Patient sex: F
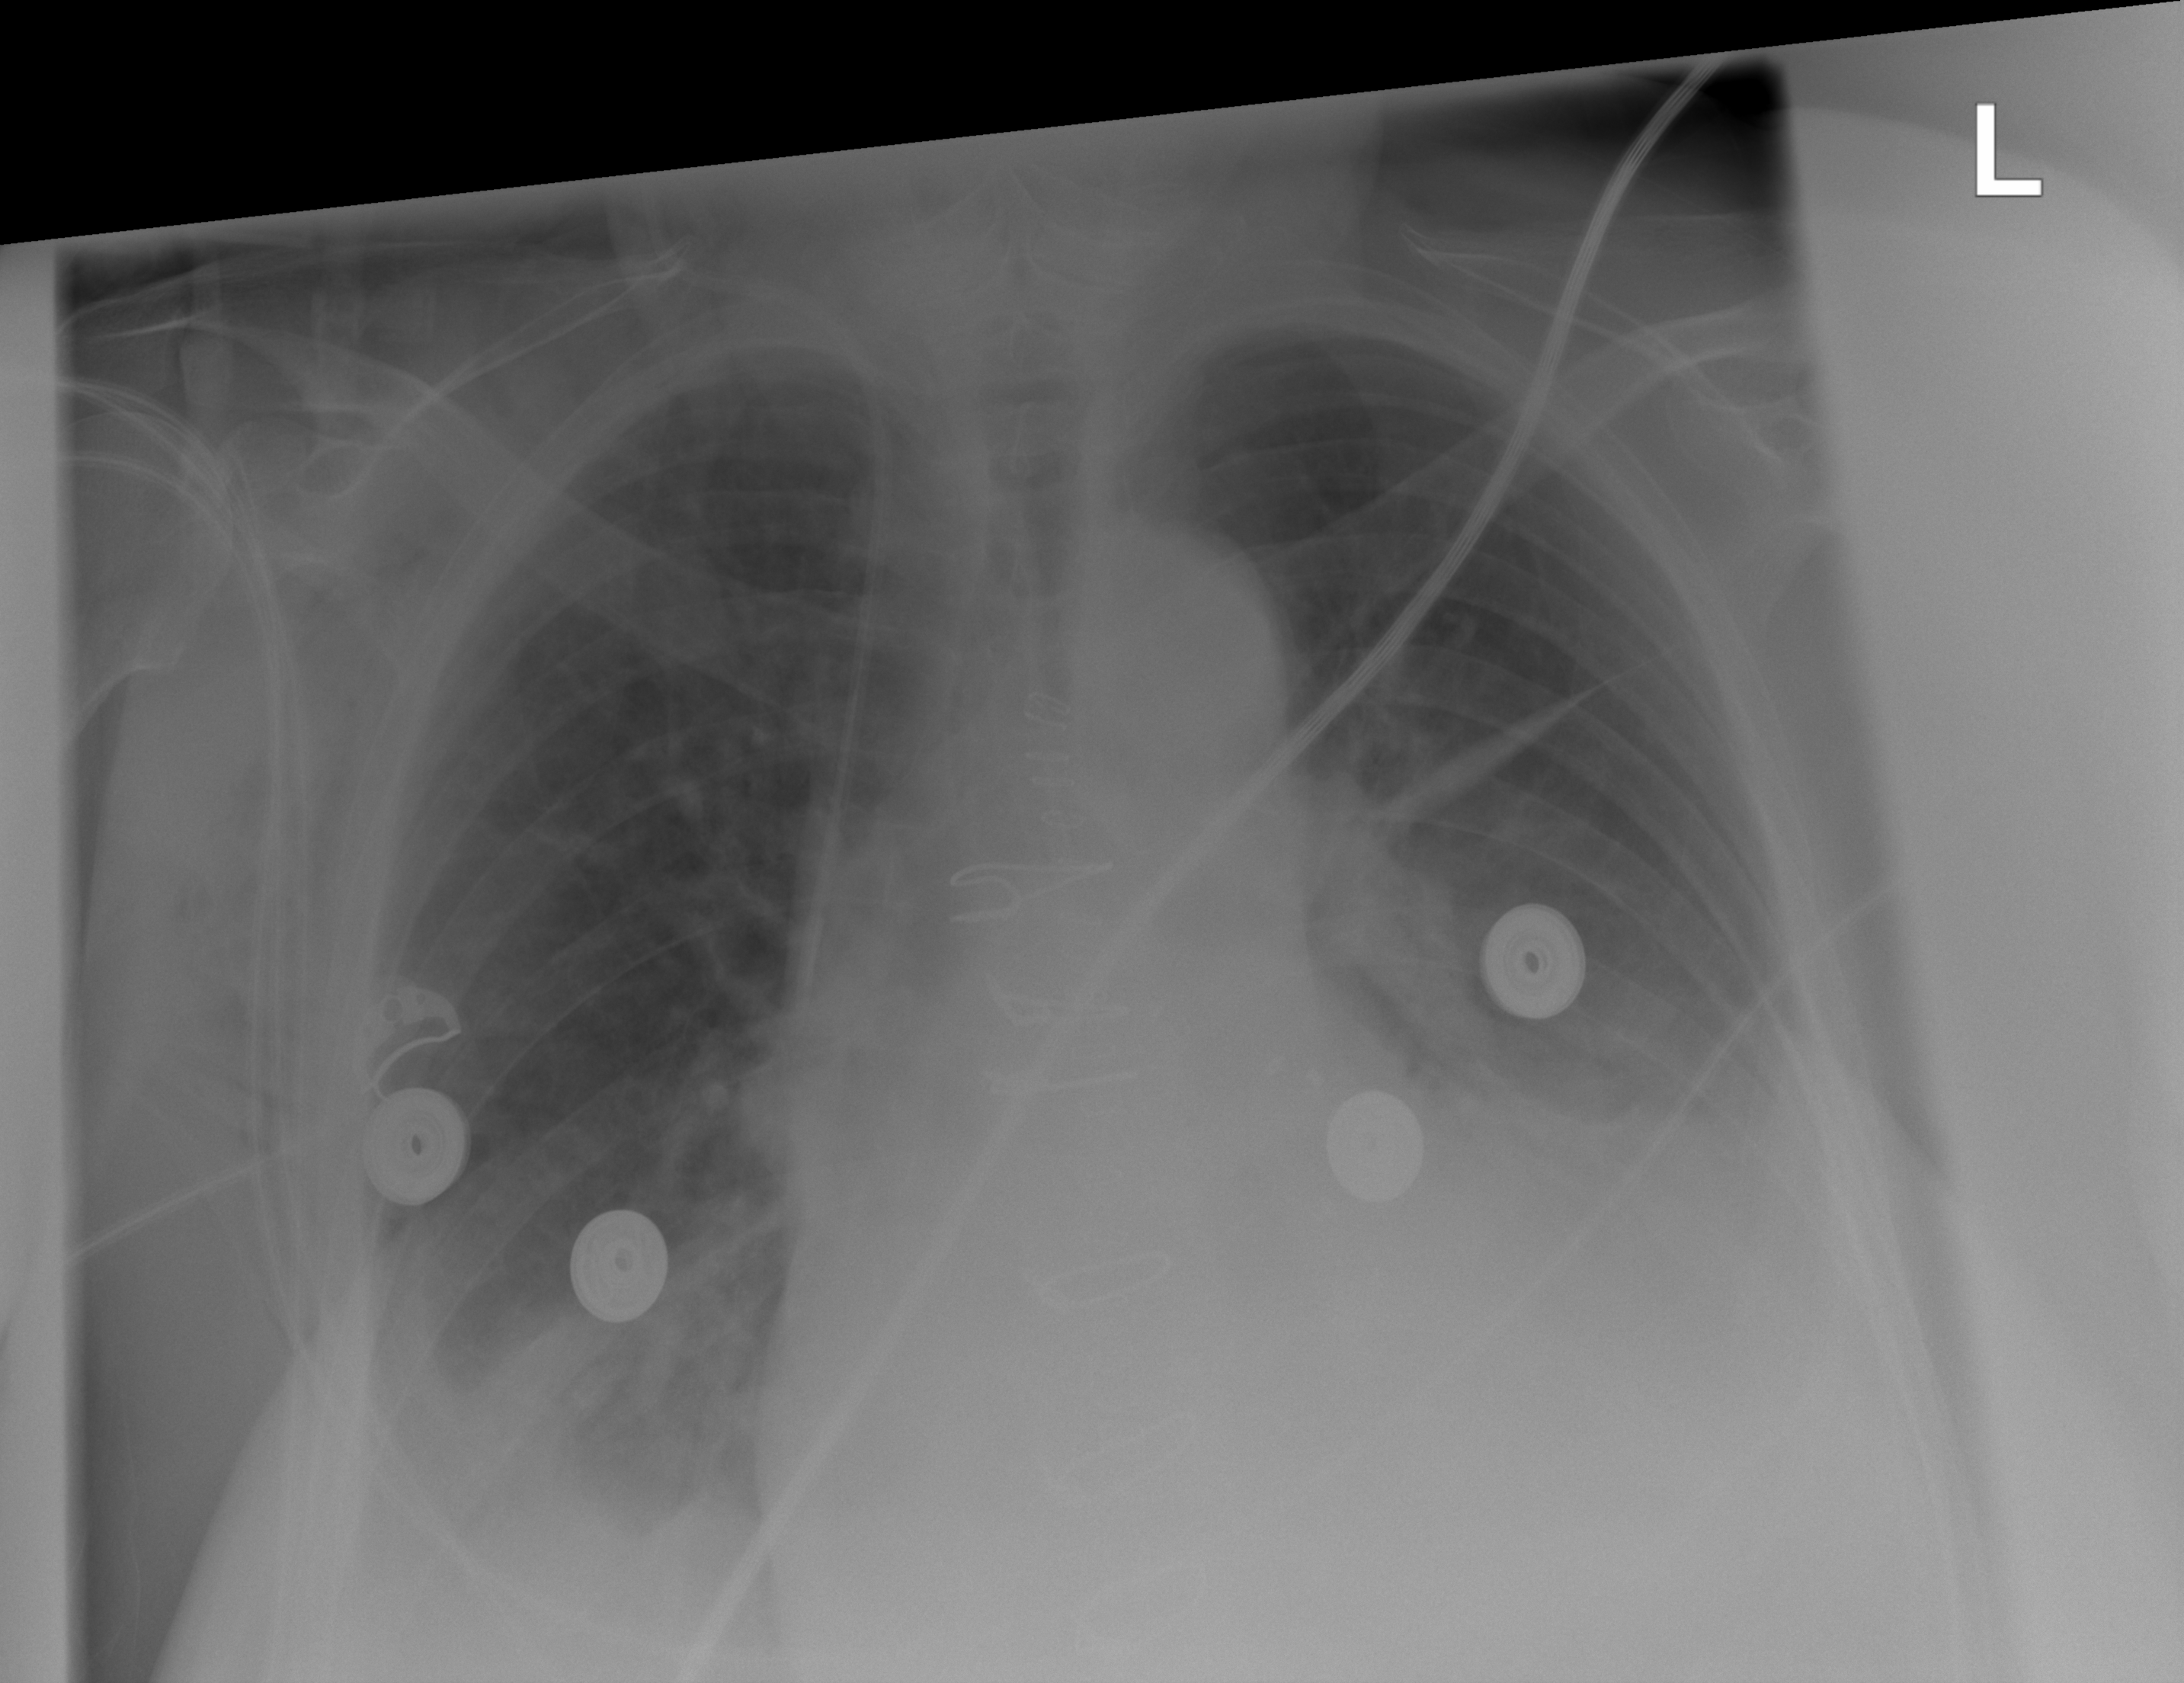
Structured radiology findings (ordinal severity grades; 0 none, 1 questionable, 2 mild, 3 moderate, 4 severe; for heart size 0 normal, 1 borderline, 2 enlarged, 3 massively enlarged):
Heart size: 2
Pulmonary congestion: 0
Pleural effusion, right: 2
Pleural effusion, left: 3
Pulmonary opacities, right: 0
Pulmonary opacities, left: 0
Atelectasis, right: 2
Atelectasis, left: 3